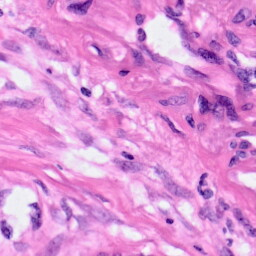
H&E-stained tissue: Pancreatic